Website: walmart
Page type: newsletter-management
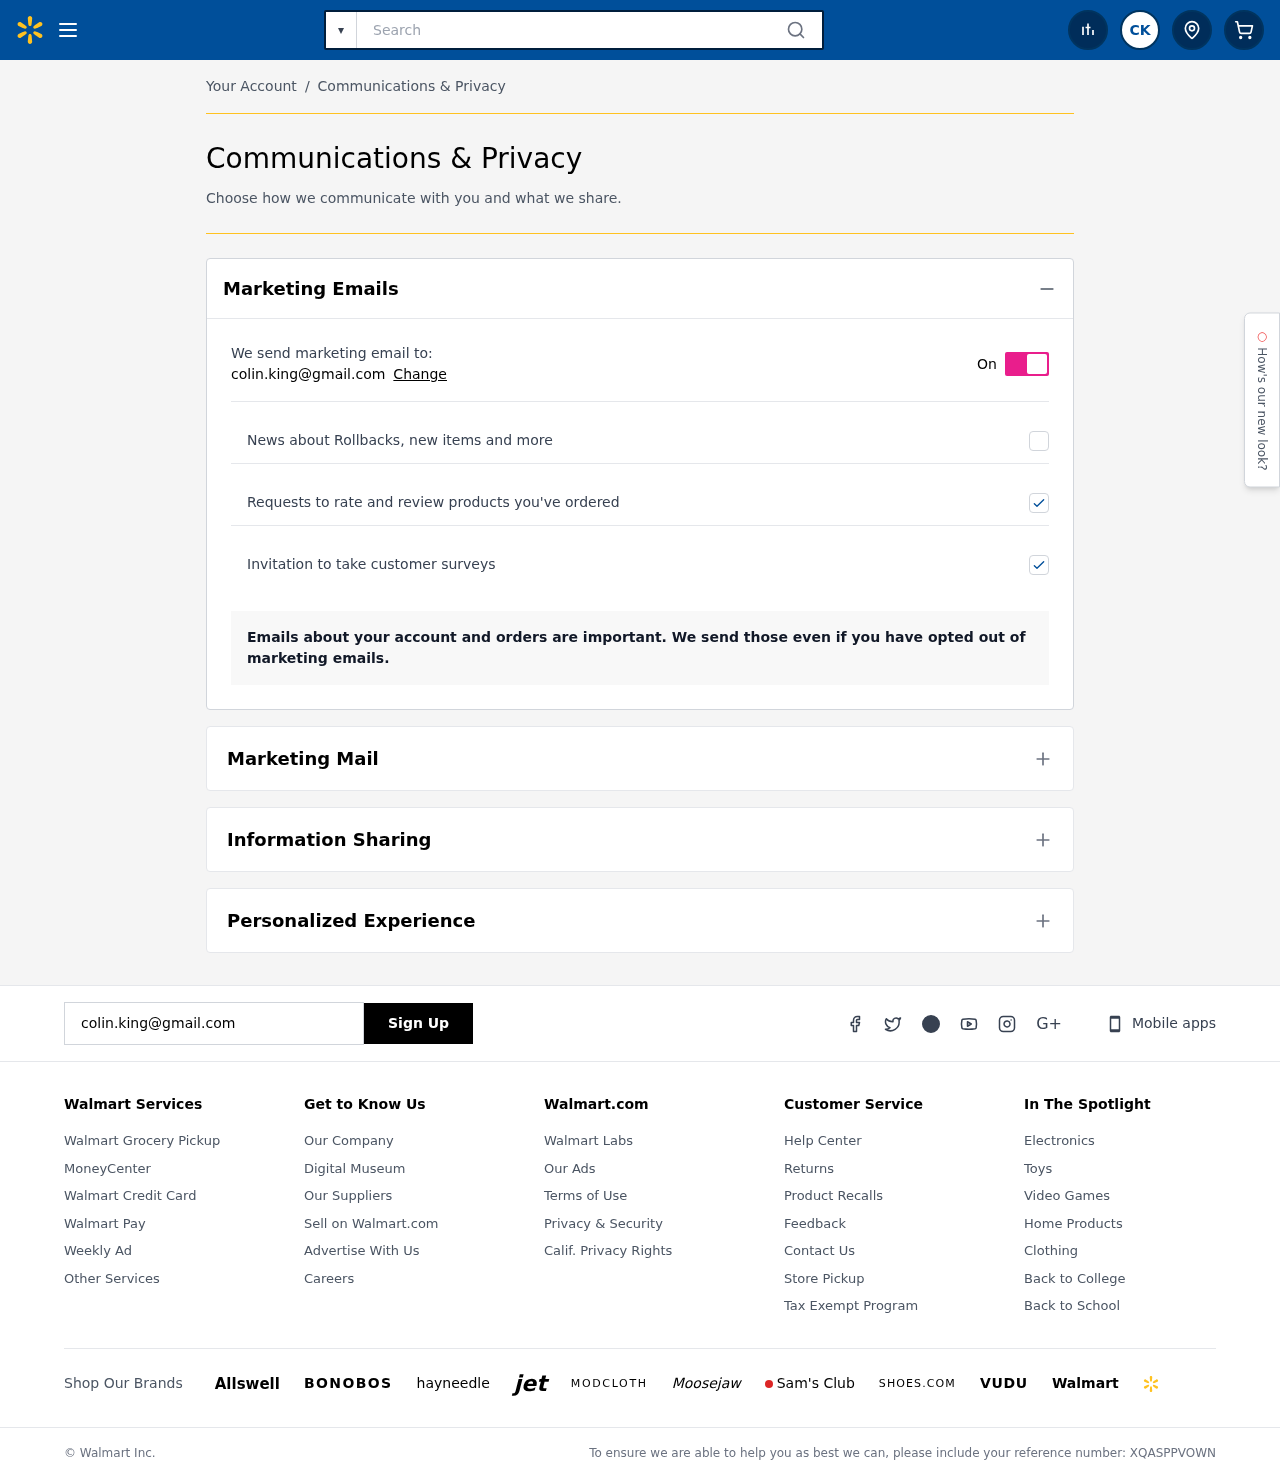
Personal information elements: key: PII_EMAIL
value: colin.king@gmail.com
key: PII_INITIALS
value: CK
Search elements: key: HEADER_SEARCH
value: Search